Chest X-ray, PA view. Patient: 54 years old, sex M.
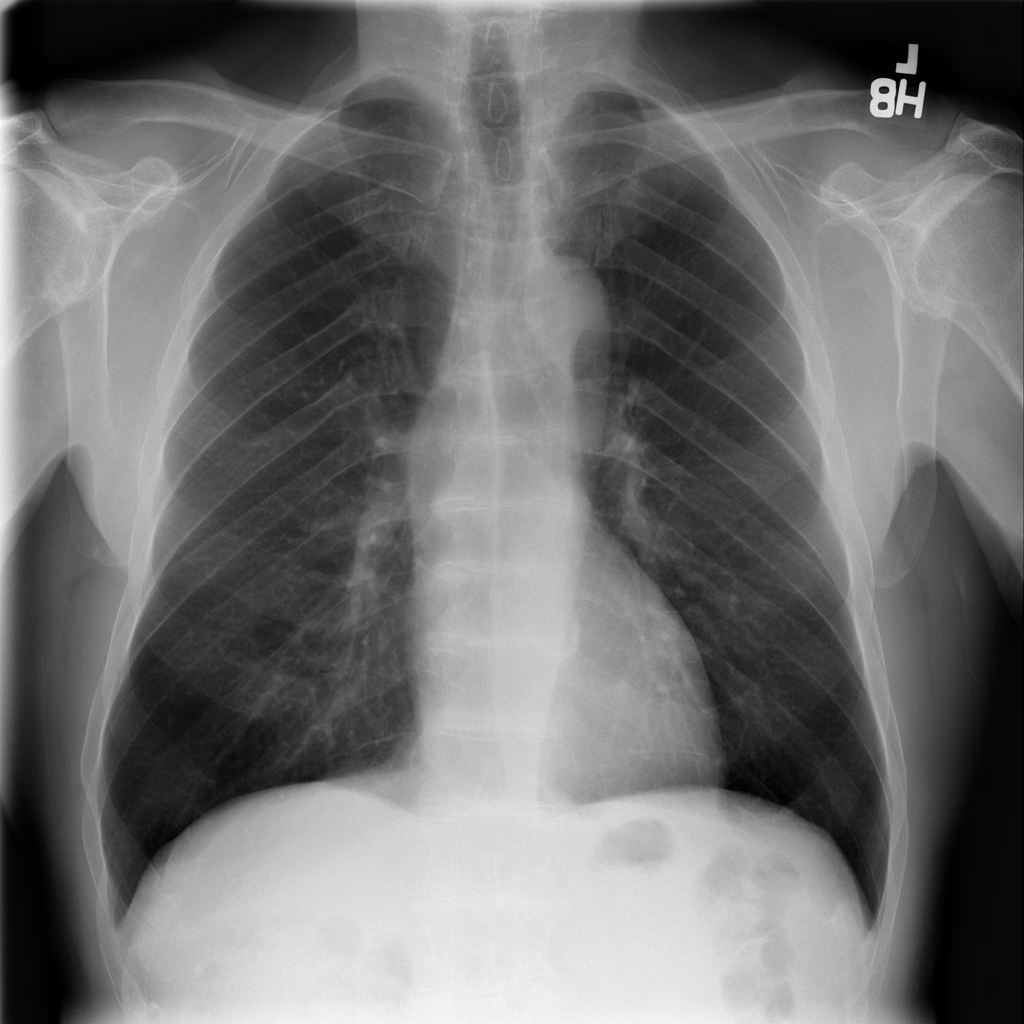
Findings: No Finding